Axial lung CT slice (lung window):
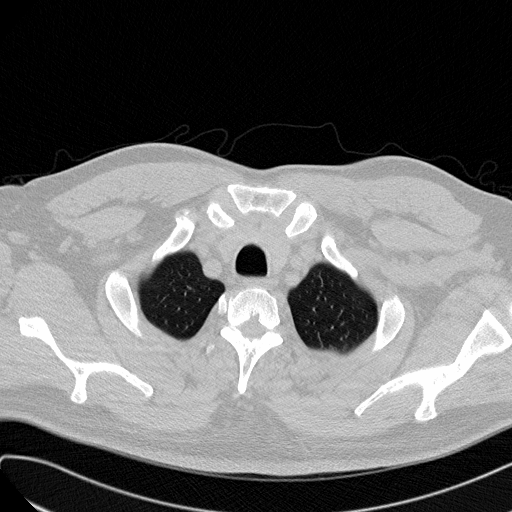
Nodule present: no